Field crop: tomato
Growth stage: 2
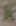
Species: solanum